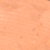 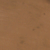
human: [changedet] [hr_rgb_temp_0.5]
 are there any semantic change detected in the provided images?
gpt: There is no difference.